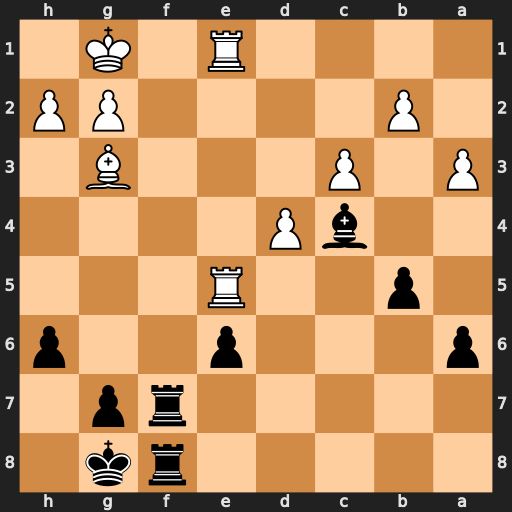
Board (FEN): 5rk1/5rp1/p3p2p/1p2R3/2bP4/P1P3B1/1P4PP/4R1K1
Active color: b
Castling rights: -
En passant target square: -
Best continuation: Rf1+ Rxf1 Rxf1#